Interaction volume radius: 5 \u00c5
Interaction volume height: 35 \u00c5
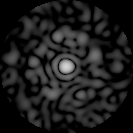
Disorder parameter: 0.8597